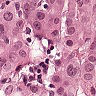
Metastatic tissue present: yes